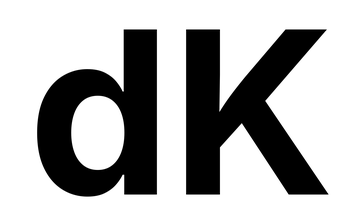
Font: Inter_Bold